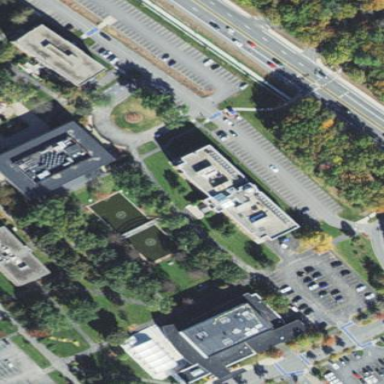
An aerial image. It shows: Building with flat roof.